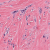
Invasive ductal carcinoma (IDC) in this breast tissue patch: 1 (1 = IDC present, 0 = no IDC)